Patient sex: F
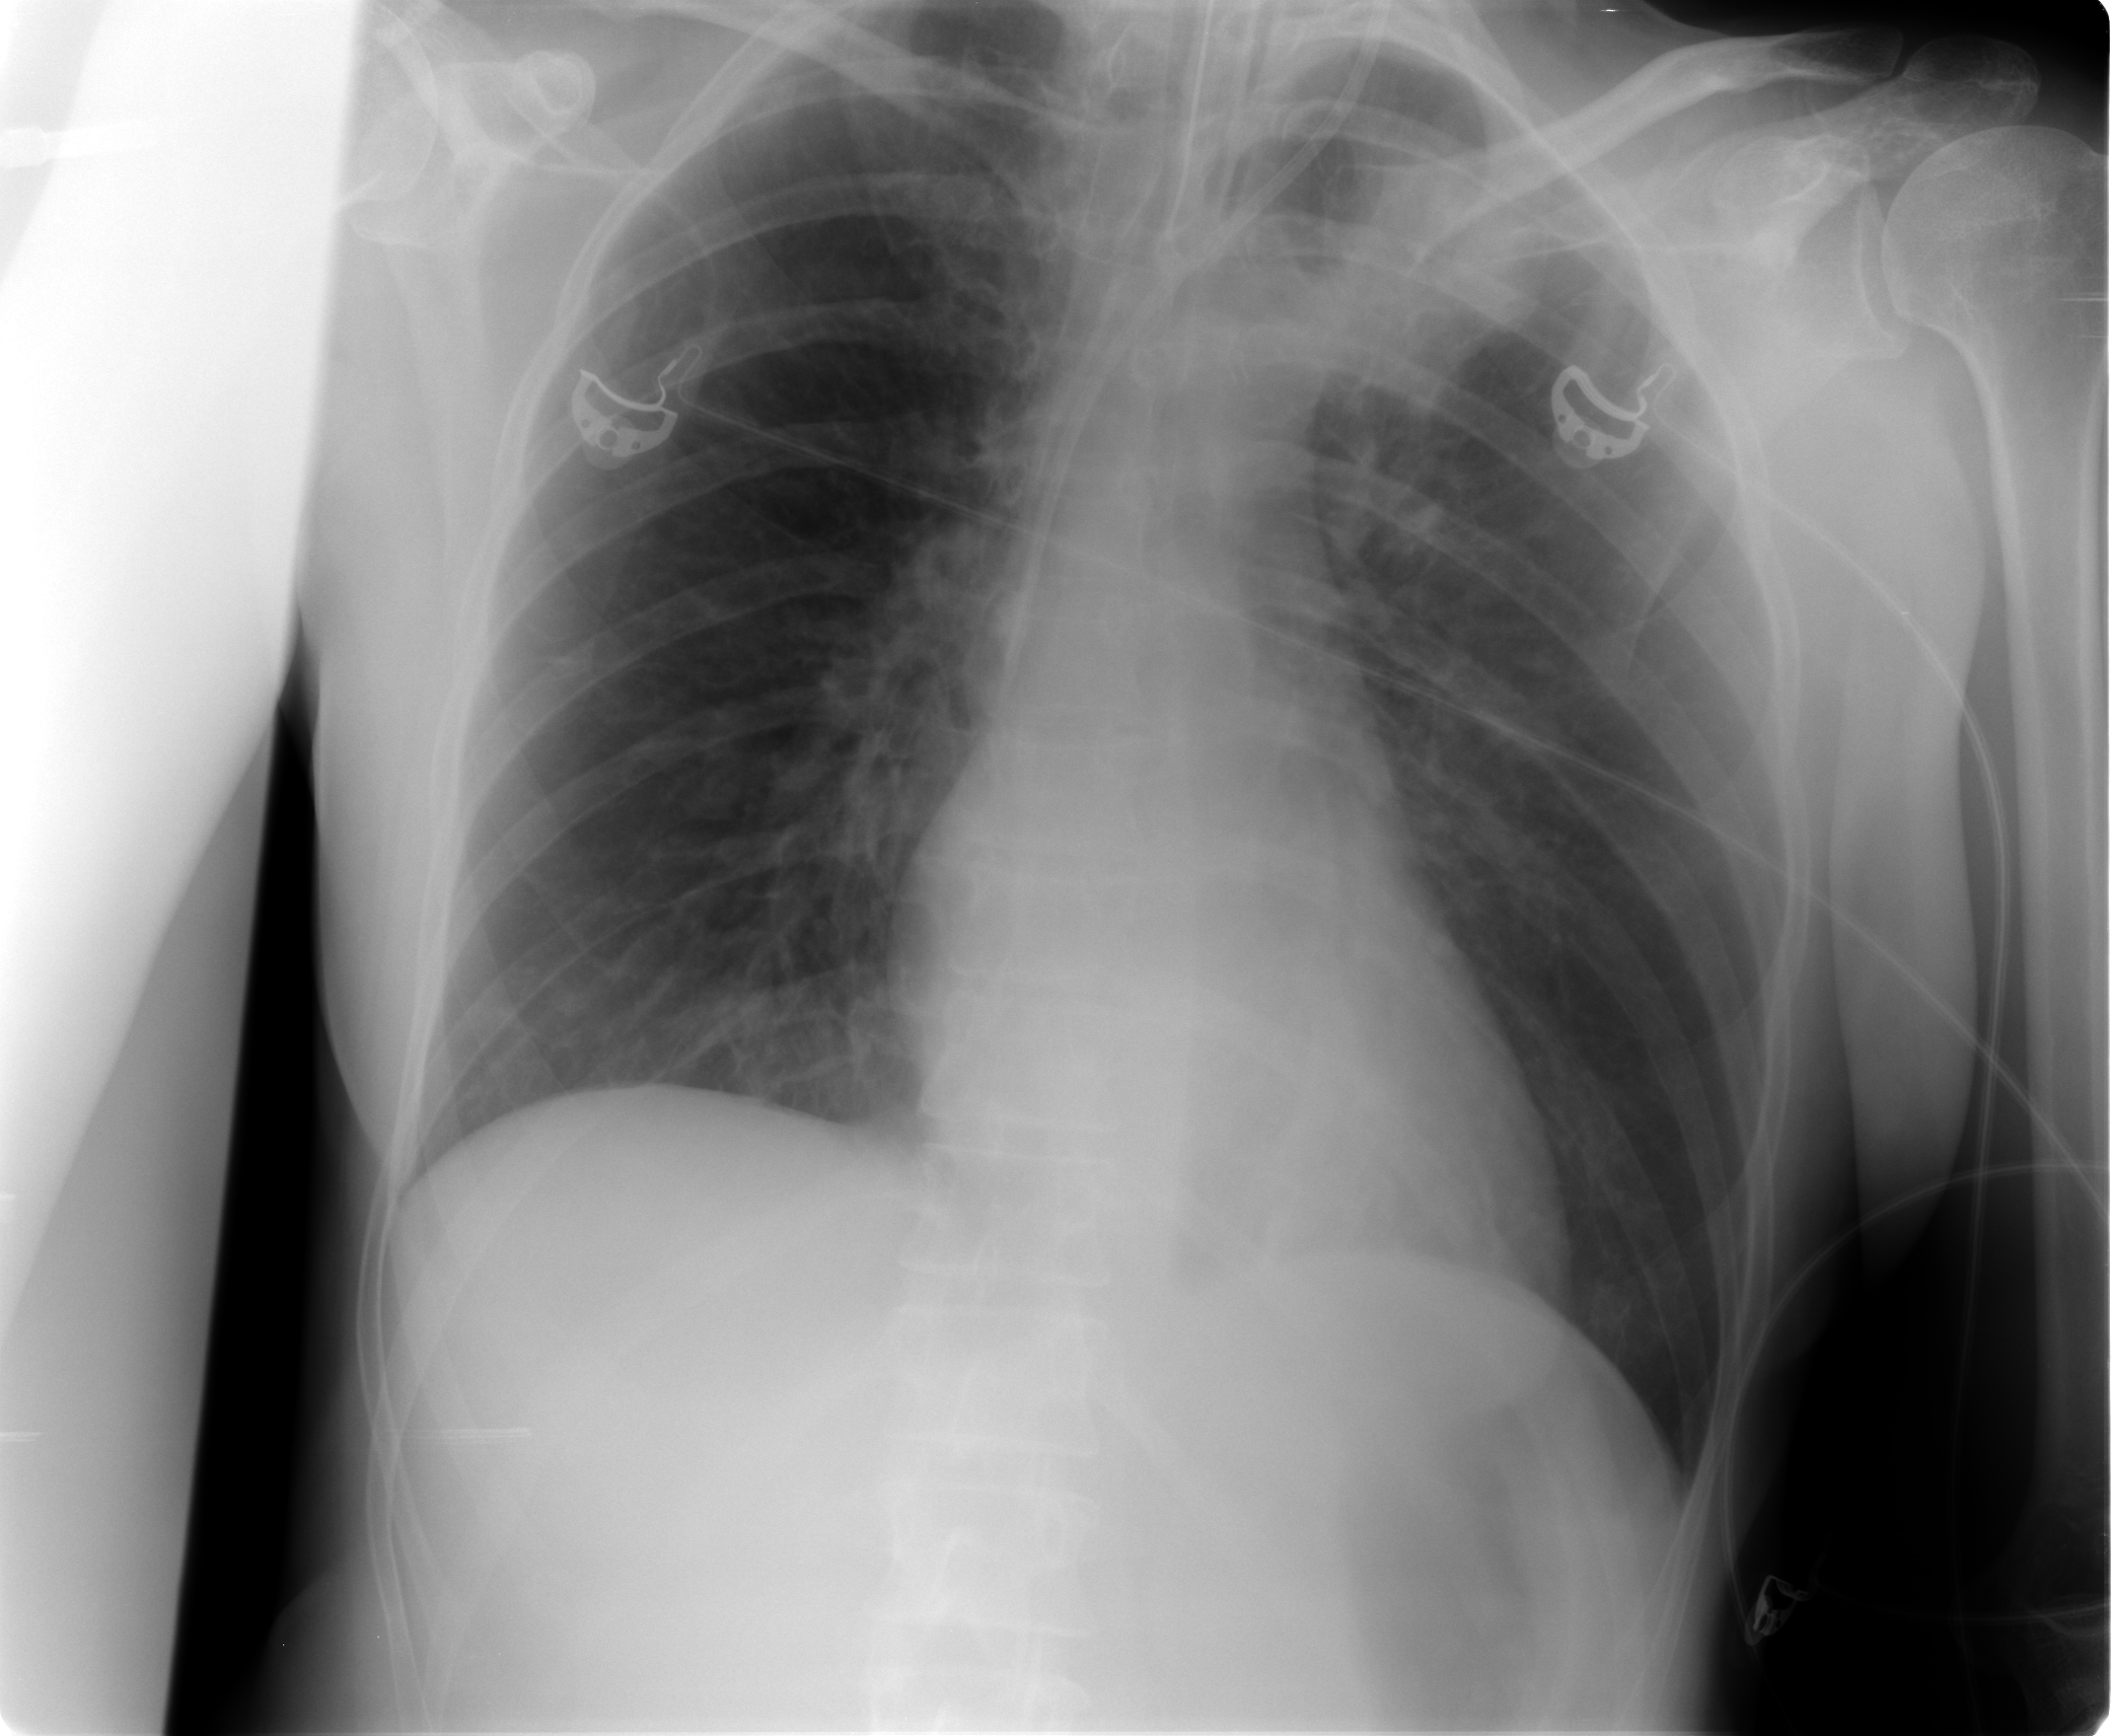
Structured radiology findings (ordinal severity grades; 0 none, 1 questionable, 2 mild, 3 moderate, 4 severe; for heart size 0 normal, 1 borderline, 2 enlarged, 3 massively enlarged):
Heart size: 0
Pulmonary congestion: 0
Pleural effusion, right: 0
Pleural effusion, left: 0
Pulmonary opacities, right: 1
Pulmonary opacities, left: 0
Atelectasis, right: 1
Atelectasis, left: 1